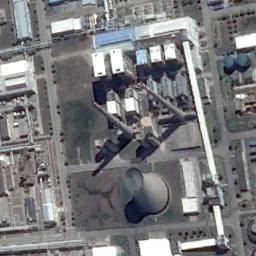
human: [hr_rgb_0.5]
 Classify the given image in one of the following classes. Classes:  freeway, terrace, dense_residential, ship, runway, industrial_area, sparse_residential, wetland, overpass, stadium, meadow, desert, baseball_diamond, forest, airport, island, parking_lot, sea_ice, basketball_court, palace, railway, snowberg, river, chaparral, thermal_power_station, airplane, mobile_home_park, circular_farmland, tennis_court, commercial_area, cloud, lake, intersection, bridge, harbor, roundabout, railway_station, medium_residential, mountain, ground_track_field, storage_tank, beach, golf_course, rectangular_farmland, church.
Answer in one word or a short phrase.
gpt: thermal_power_station